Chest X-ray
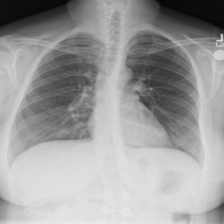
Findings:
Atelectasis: negative
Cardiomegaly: negative
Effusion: negative
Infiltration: negative
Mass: negative
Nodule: negative
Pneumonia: negative
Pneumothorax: negative
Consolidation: negative
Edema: negative
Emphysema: negative
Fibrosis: negative
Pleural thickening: negative
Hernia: negative